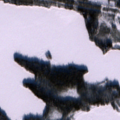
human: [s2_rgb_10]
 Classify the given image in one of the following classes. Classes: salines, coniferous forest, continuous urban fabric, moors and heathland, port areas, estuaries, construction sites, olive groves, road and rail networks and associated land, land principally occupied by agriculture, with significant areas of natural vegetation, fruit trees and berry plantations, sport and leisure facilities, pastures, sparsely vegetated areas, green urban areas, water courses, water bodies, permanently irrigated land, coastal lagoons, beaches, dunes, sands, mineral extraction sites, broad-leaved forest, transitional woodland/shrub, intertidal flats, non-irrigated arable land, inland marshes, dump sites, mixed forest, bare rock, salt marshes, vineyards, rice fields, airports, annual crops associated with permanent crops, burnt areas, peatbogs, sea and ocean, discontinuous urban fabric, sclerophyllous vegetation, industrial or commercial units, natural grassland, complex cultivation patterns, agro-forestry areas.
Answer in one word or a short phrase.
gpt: coniferous forest, mixed forest, transitional woodland/shrub, water bodies